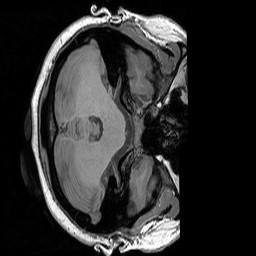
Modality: T1w
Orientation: axial
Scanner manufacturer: siemens
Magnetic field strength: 3 T
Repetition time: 1.83 s
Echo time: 0.00303 s